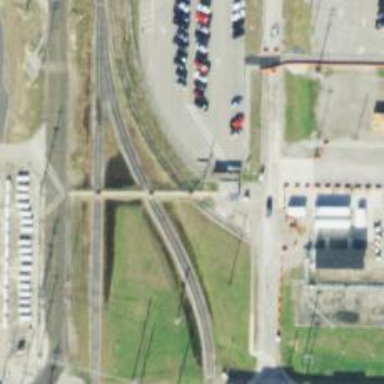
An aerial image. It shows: Crossing for the railway.